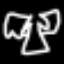
Label: angel